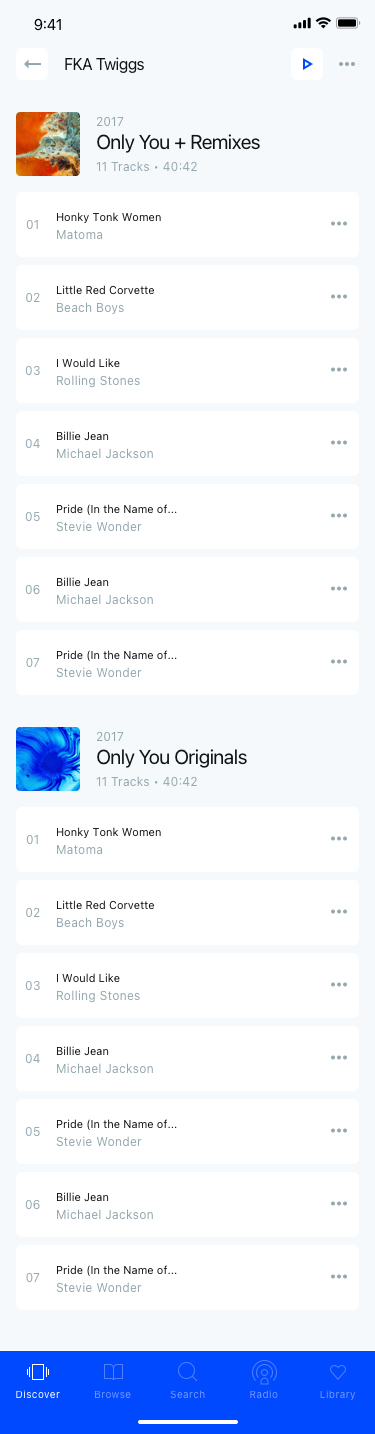
Text in this UI design:
2017
11 Tracks • 40:42
Only You Originals
2017
11 Tracks • 40:42
Only You + Remixes